Interaction volume radius: 10 \u00c5
Interaction volume height: 10 \u00c5
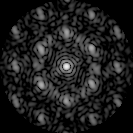
Disorder parameter: 0.4815